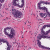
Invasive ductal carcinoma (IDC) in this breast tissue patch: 0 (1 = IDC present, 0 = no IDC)